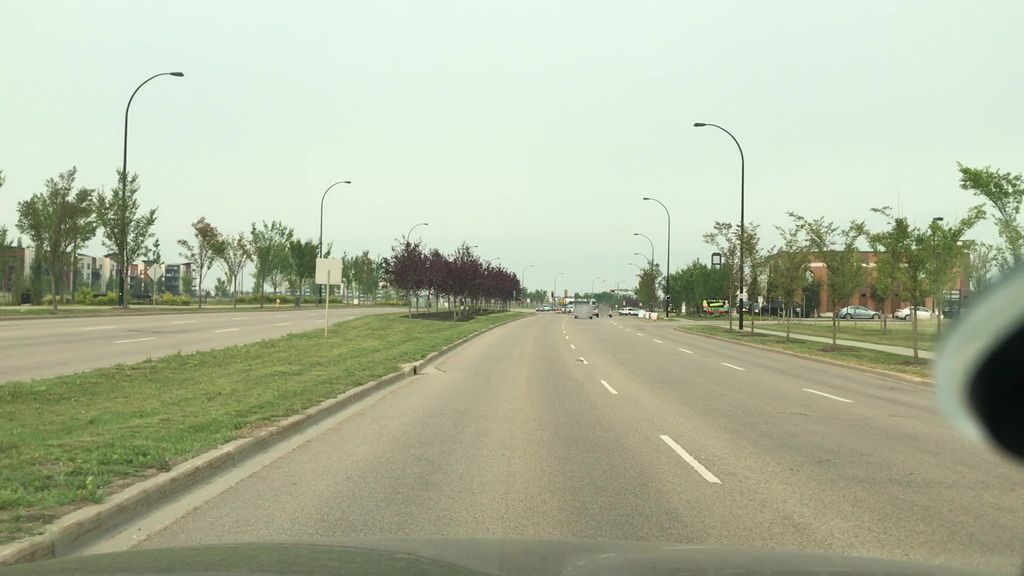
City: edmonton